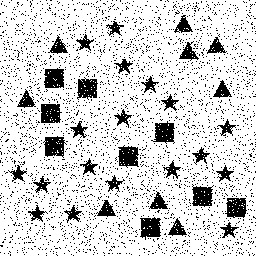
Squares: 9
Triangles: 9
Stars: 18
Total shapes: 36